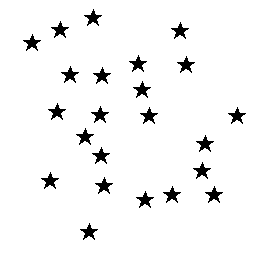
Squares: 0
Triangles: 0
Stars: 23
Total shapes: 23